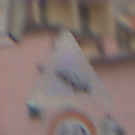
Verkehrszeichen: Stau
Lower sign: Geschwindigkeit40
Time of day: Midday
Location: Outdoor (Urban)
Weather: Overcast
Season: NotSpecified
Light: Natural